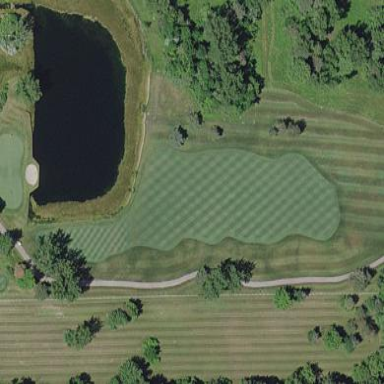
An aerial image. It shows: Grassy area designated as golf fairway.